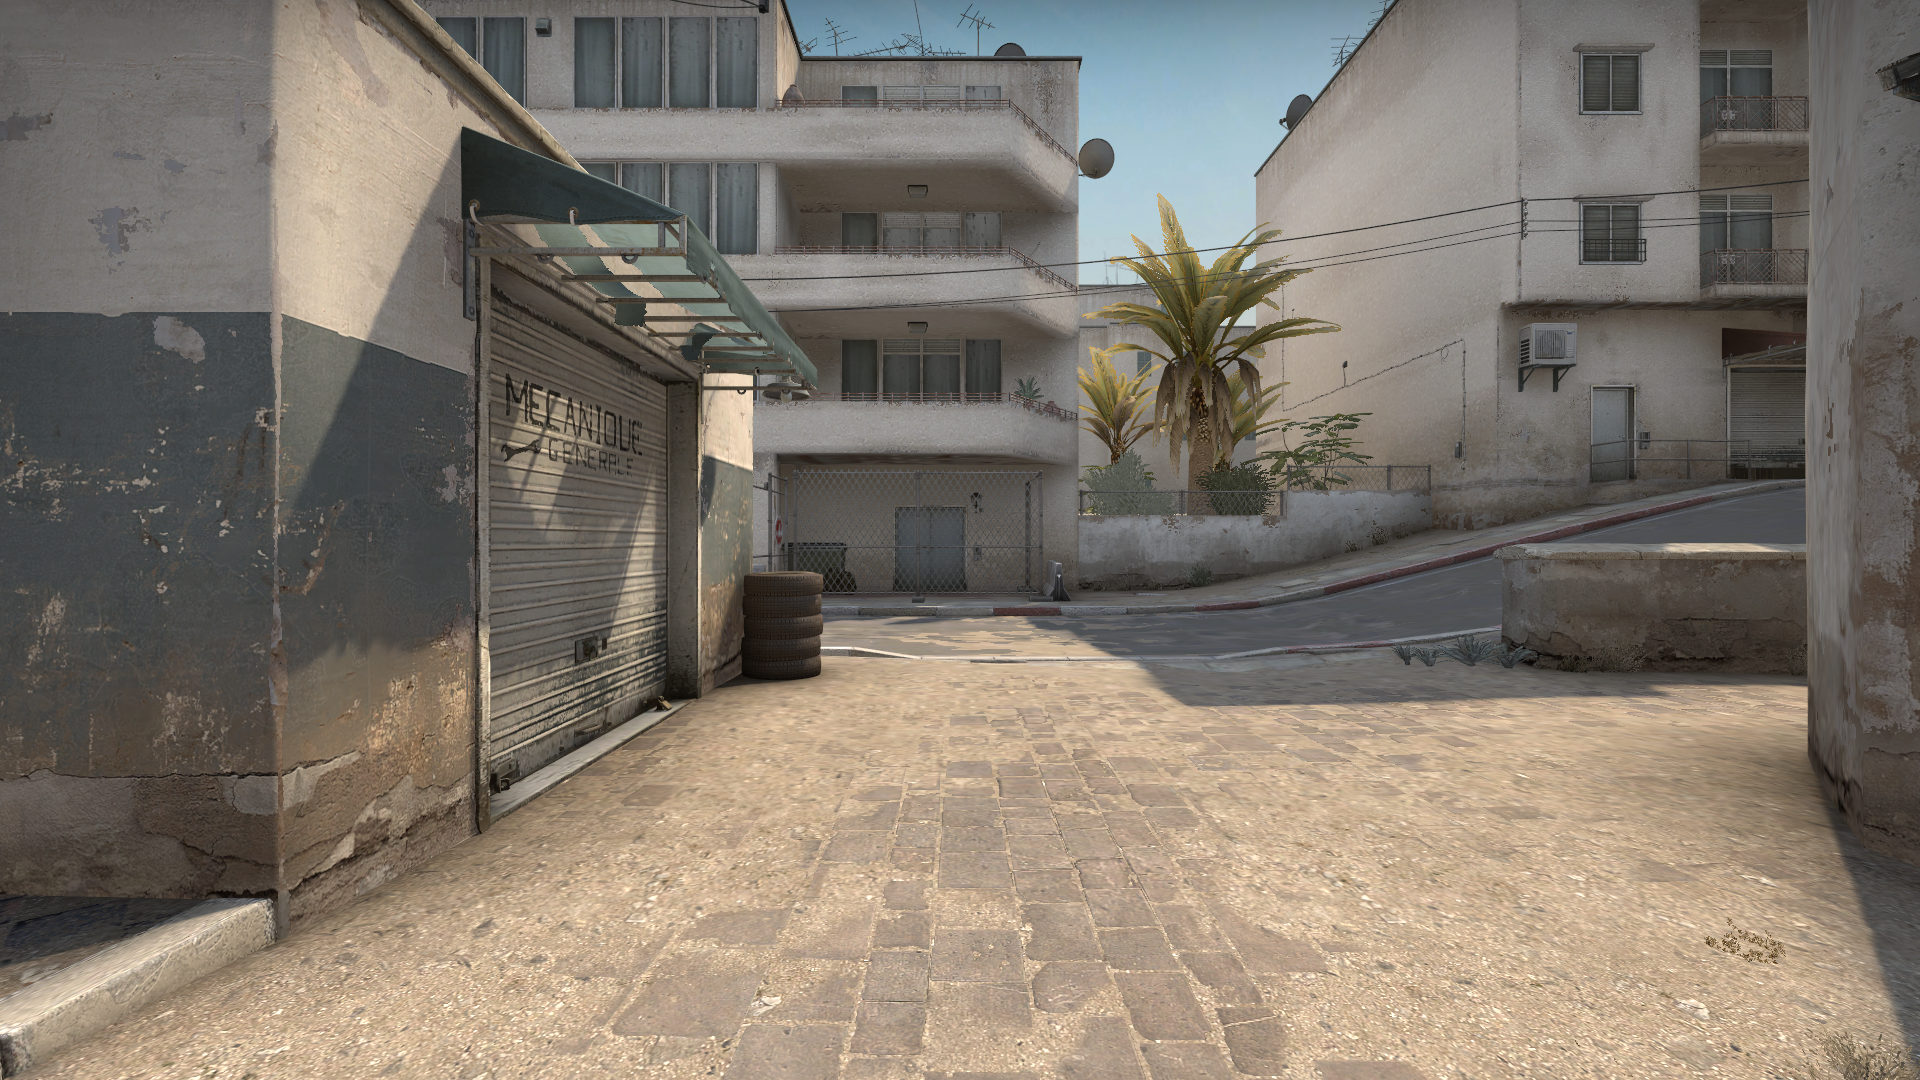
Map: de_dust2